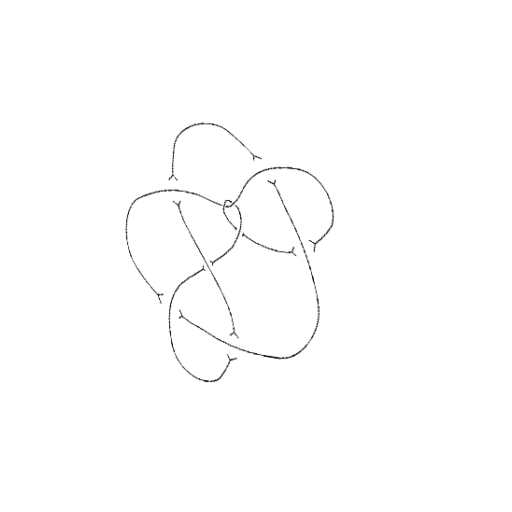
Crossing number: 9